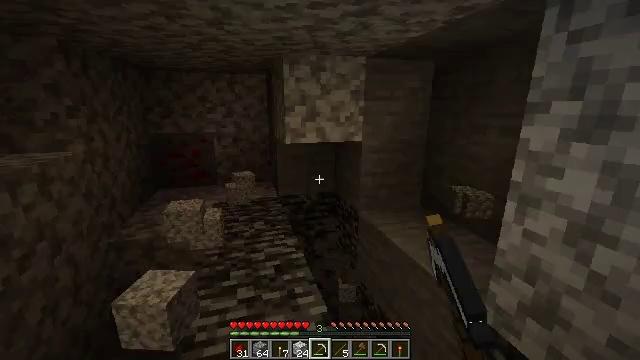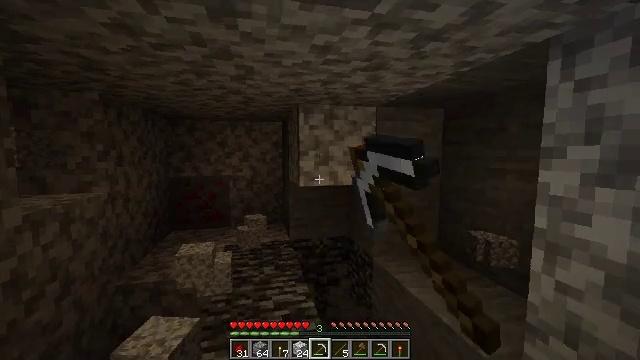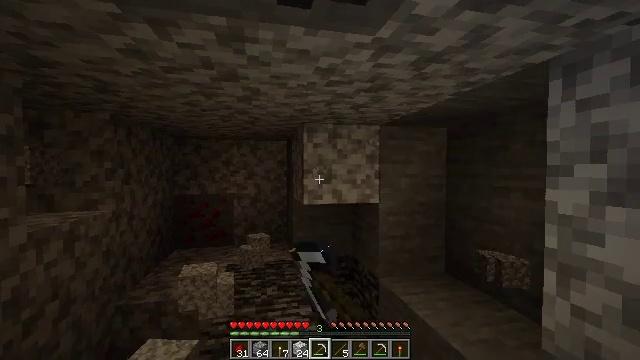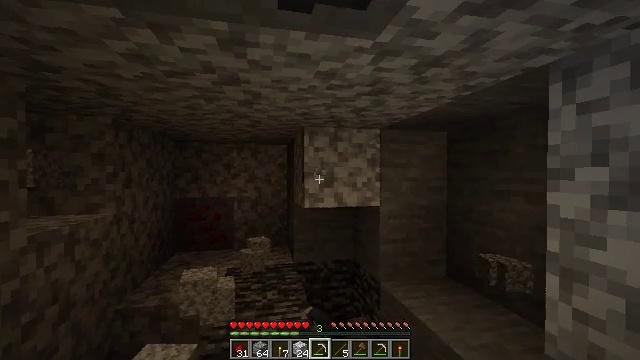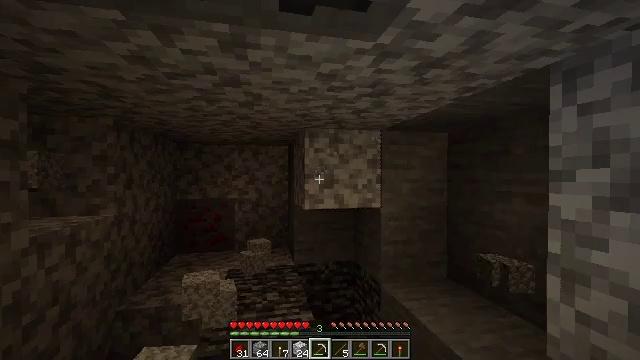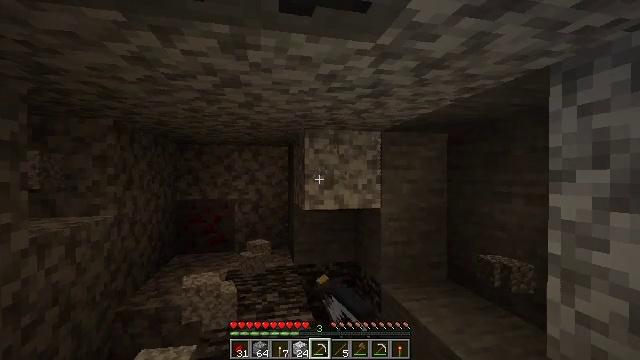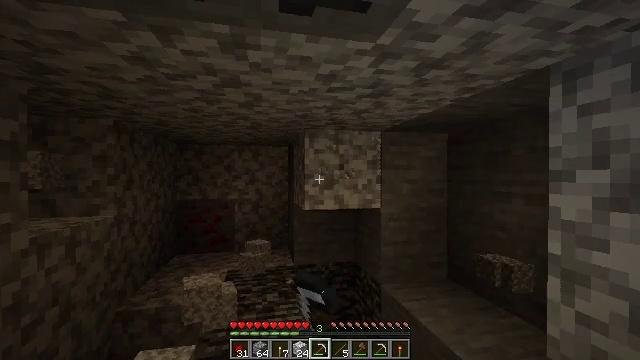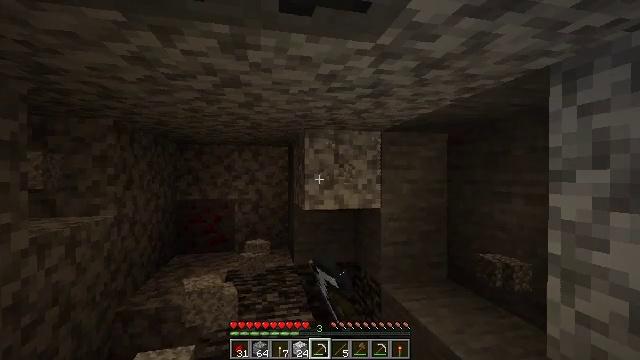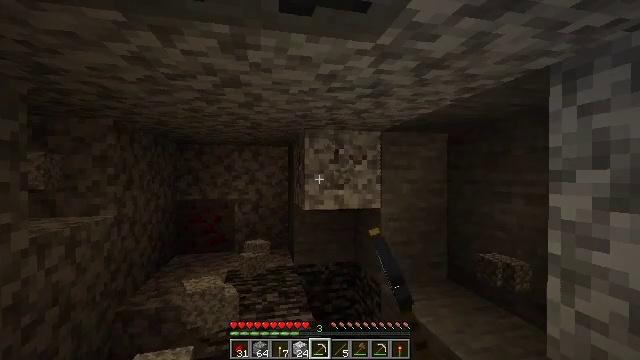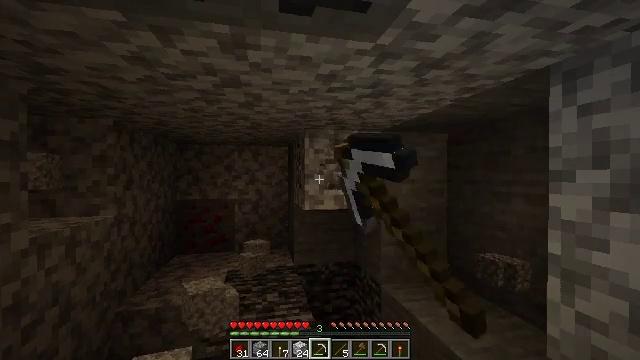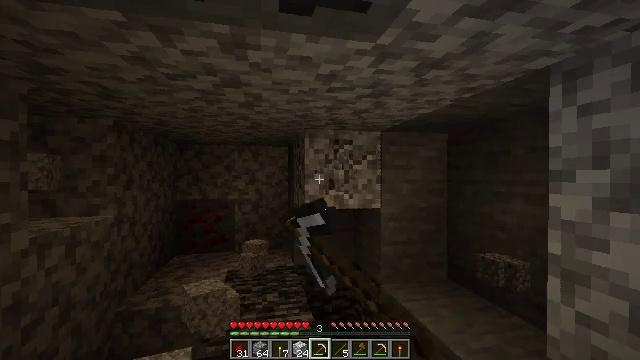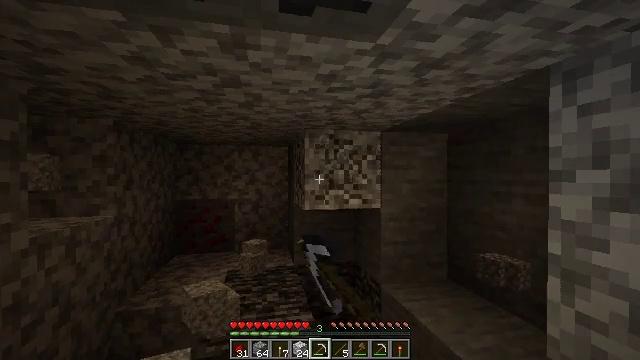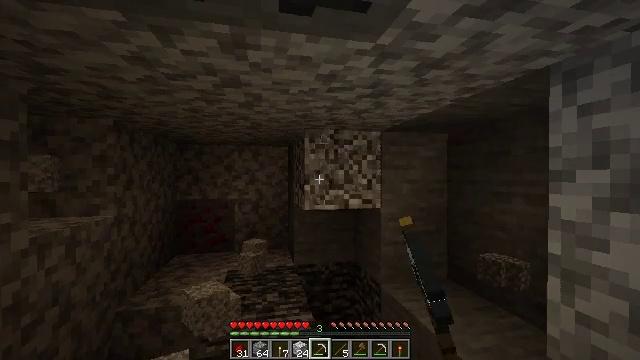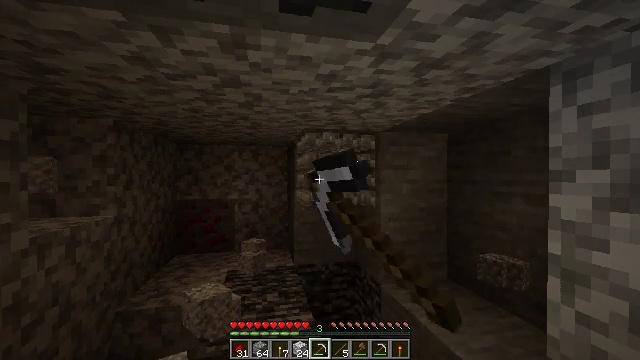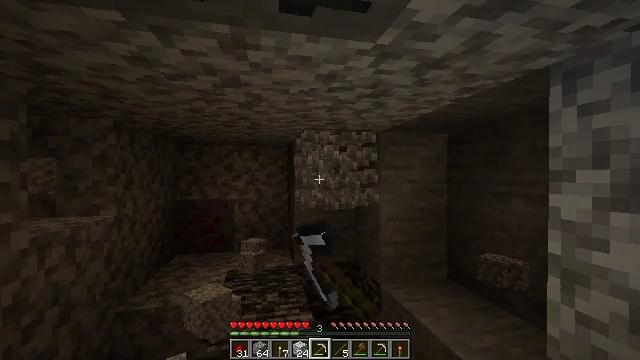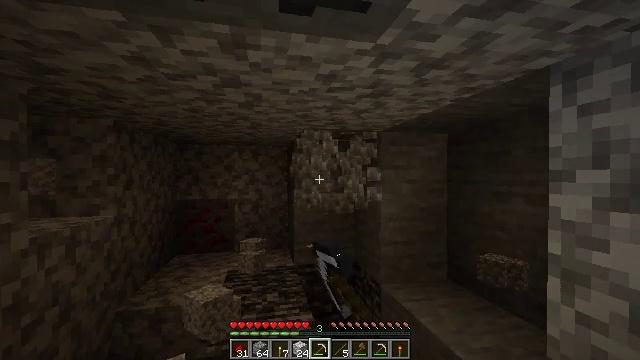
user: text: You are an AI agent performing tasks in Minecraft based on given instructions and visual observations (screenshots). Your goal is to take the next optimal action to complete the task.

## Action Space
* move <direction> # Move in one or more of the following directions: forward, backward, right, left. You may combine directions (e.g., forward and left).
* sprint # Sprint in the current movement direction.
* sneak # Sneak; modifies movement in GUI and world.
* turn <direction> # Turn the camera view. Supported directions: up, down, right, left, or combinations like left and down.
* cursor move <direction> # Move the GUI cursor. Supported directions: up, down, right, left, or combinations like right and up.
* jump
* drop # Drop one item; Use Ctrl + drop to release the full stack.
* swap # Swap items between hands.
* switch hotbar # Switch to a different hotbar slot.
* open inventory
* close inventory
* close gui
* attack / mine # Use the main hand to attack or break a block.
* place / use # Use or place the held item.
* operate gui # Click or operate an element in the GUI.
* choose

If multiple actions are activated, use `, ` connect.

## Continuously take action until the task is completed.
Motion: motion action
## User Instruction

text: Digging the diorite for building material.
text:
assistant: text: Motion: turn left and up, attack / mine
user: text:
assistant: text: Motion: turn up, attack / mine
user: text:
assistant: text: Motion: attack / mine
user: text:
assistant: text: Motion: attack / mine
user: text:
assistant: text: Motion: attack / mine
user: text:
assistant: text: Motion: attack / mine
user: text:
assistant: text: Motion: attack / mine
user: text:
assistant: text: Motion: attack / mine
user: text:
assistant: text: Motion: attack / mine
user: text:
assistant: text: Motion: attack / mine
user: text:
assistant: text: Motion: attack / mine
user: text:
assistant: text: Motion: attack / mine
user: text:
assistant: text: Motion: attack / mine
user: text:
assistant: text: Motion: attack / mine
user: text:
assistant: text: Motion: attack / mine
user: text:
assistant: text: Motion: attack / mine
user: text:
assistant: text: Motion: attack / mine
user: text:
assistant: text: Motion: attack / mine